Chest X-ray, PA view. Patient: 35 years old, sex M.
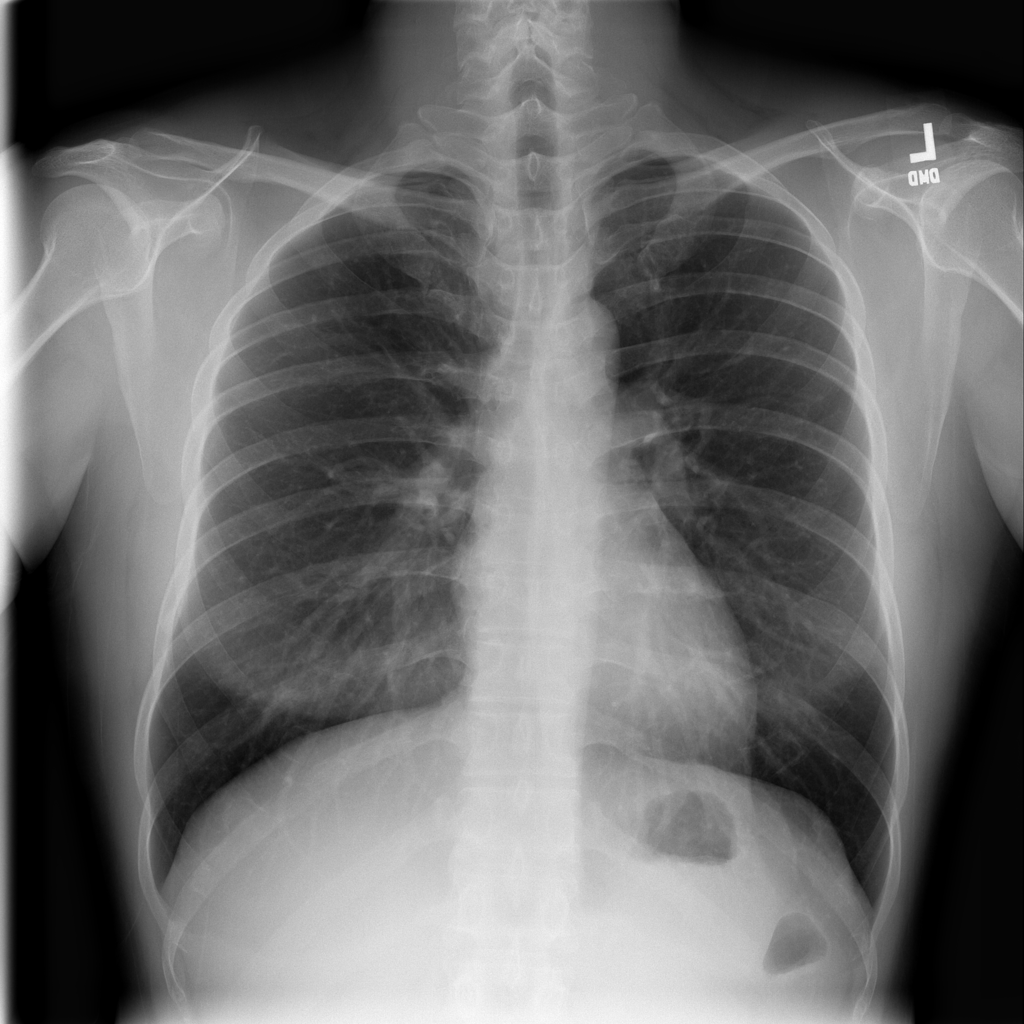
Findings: No Finding